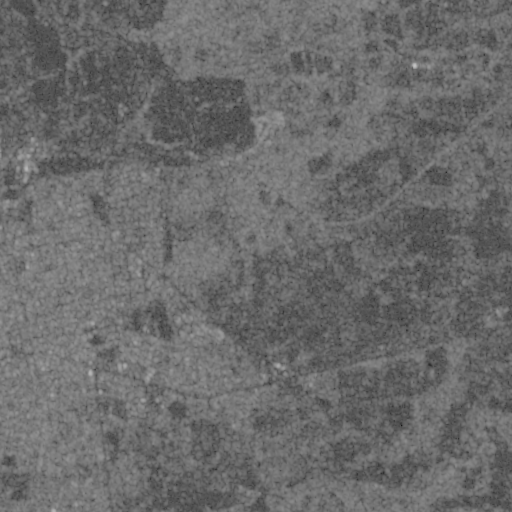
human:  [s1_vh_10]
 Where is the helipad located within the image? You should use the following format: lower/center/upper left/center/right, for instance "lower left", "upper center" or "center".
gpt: The helipad is located in the lower center of the image.
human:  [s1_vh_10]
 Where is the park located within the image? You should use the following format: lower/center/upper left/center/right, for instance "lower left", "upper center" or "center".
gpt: The park is located in the lower left of the image.
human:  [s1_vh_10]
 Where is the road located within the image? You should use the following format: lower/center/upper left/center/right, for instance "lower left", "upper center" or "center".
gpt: There is no road in the image.

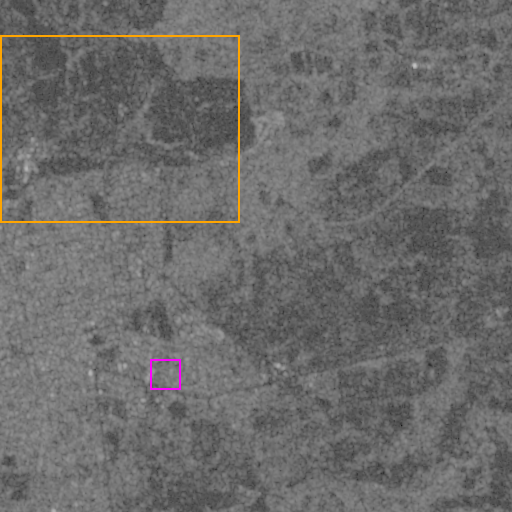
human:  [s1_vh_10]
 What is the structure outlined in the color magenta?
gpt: The structure outlined in magenta is a park.
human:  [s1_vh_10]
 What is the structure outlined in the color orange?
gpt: The structure outlined in orange is a quarry.
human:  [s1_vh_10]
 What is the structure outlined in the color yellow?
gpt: There is no yellow outline.